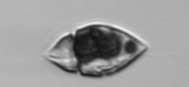
Label: Amphidinium